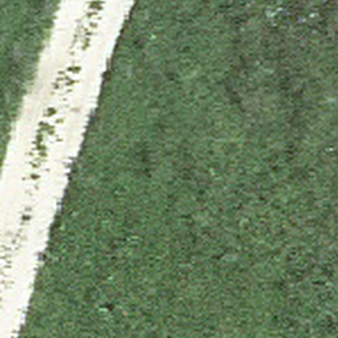
Label: other